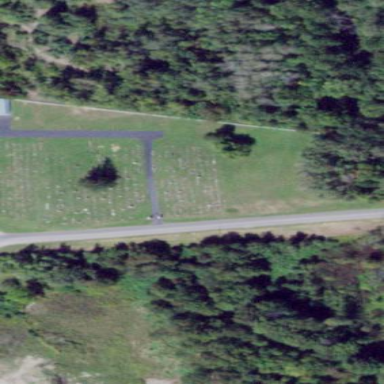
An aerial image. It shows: Cemetery.